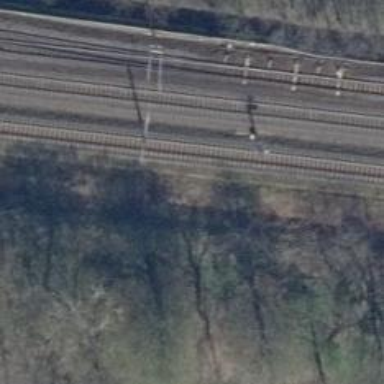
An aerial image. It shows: Railway signal.